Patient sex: F
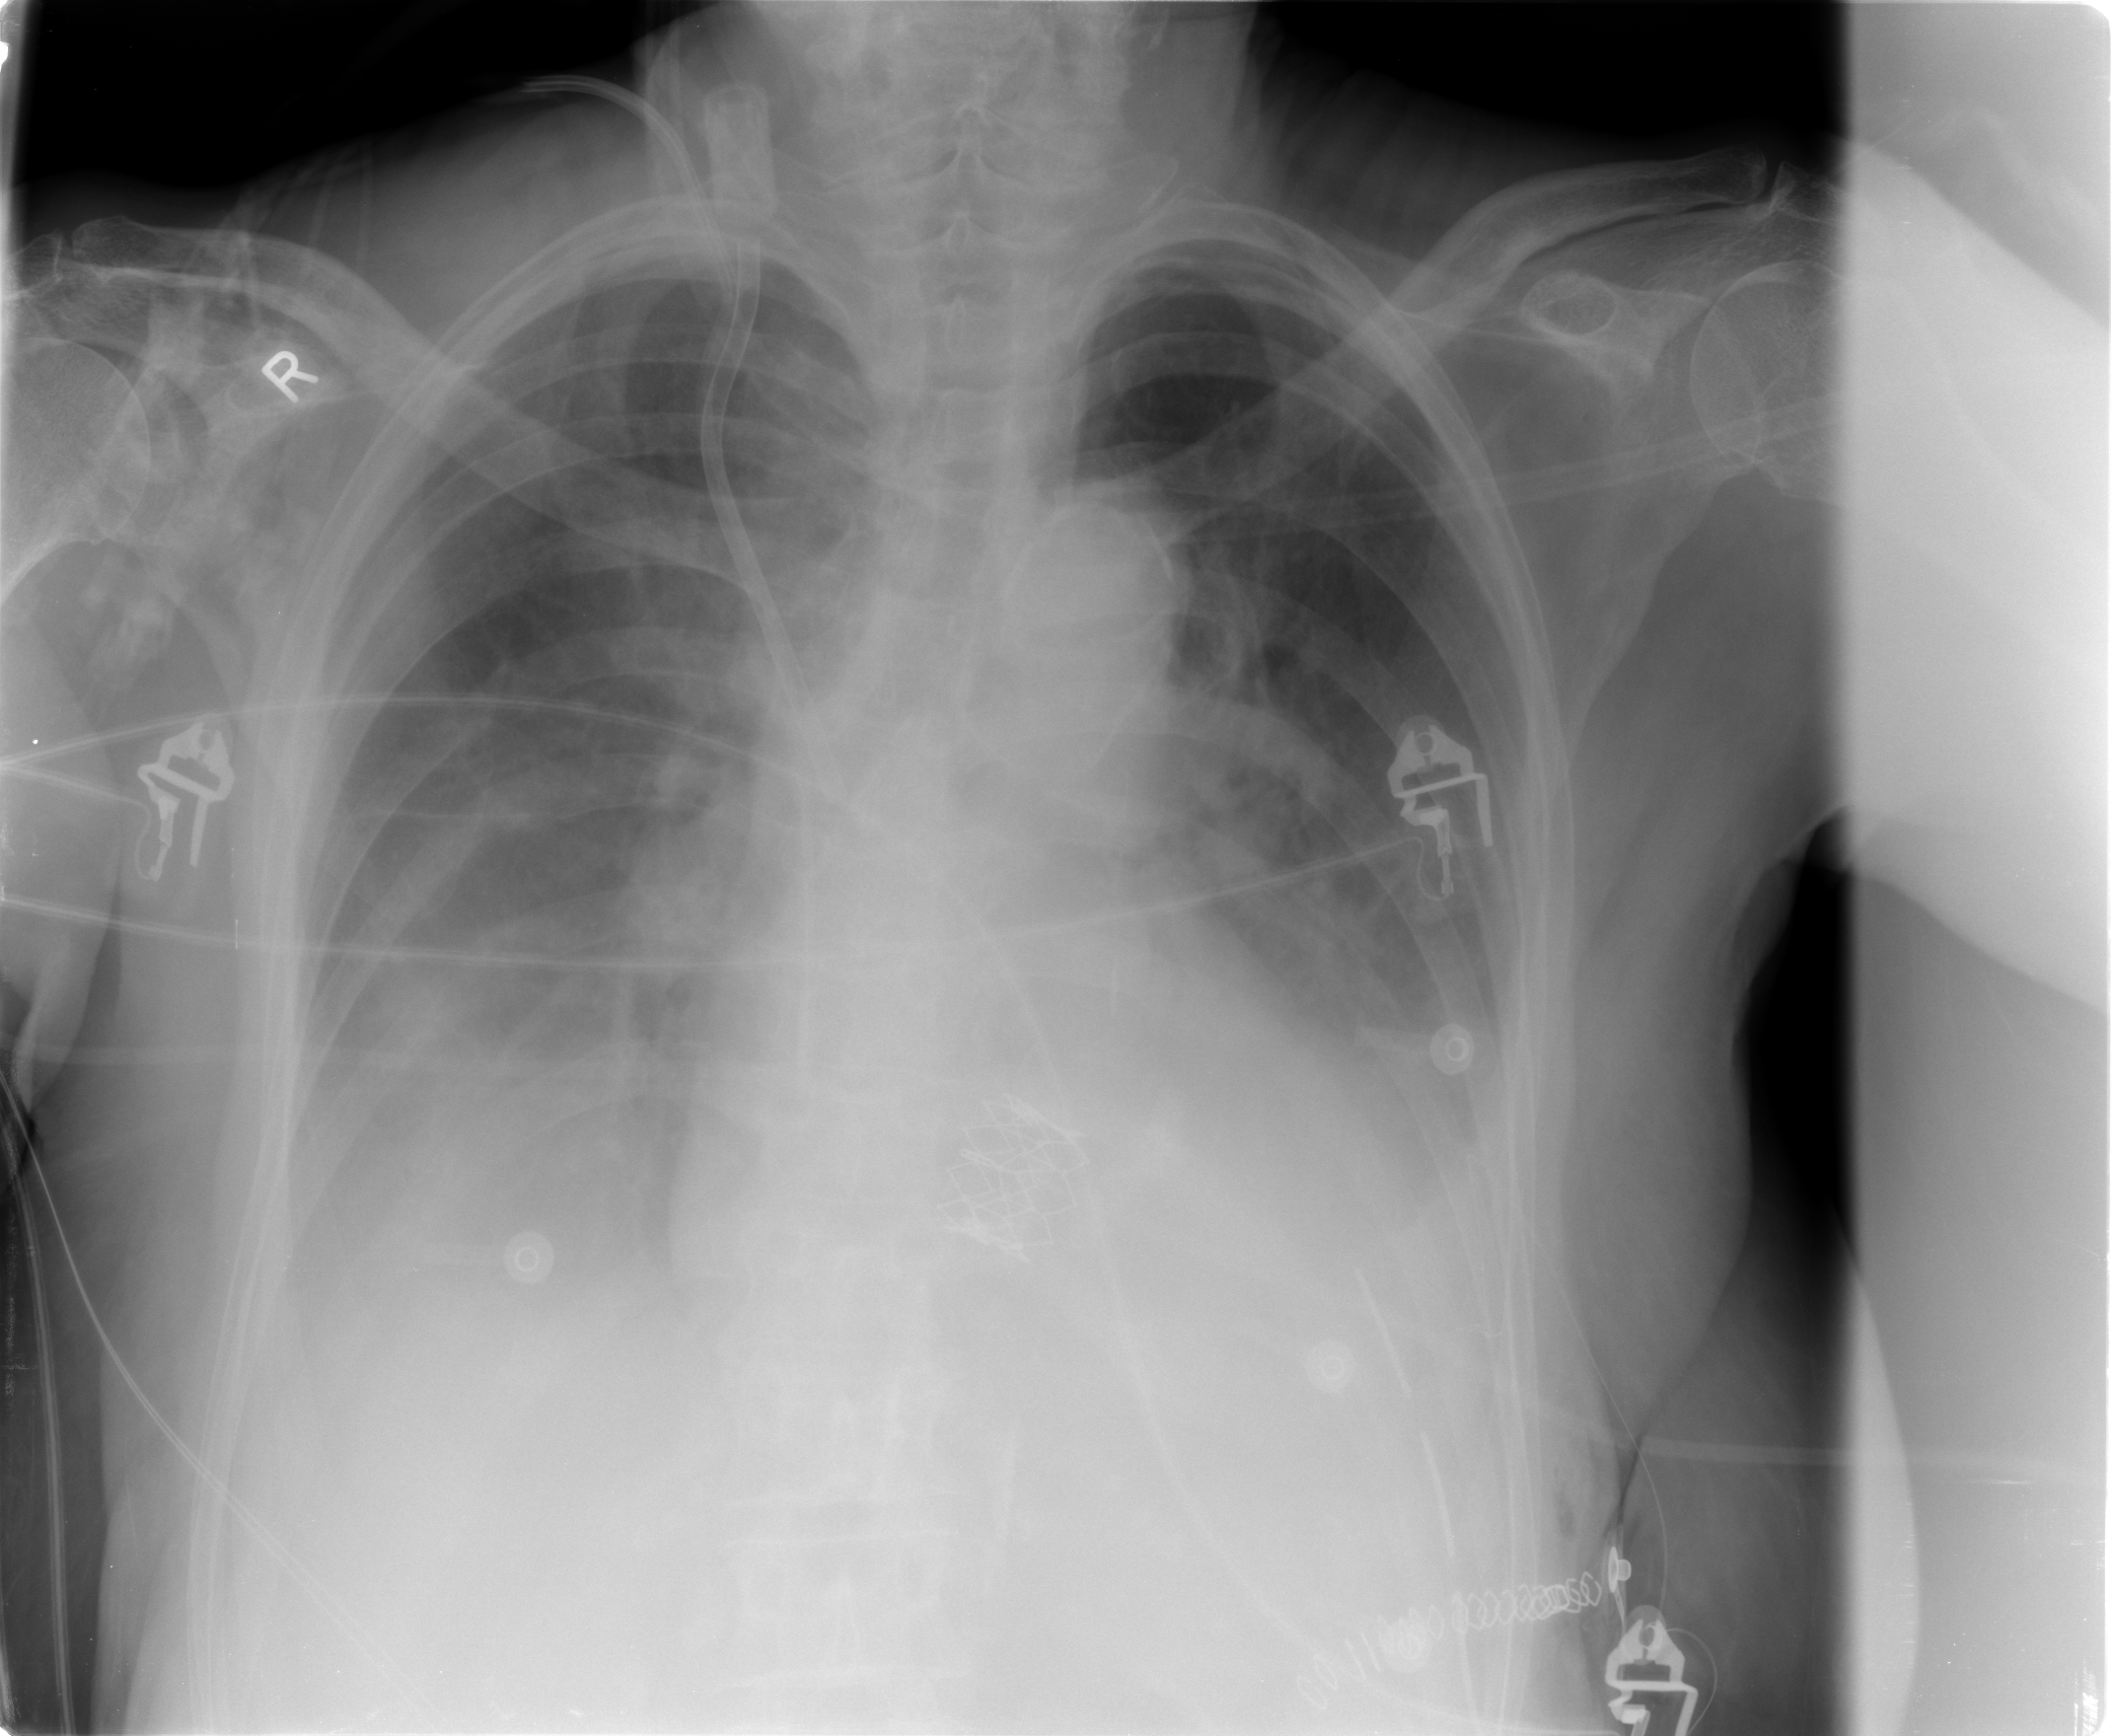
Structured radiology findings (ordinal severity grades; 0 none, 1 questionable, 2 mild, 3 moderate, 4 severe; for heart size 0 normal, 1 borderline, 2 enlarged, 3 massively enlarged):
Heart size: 2
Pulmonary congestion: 2
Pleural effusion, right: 3
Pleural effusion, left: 2
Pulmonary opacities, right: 2
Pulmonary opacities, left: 2
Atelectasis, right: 3
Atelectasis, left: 2